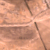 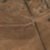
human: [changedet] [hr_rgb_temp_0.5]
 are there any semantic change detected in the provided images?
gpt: Nothing has changed in this area.